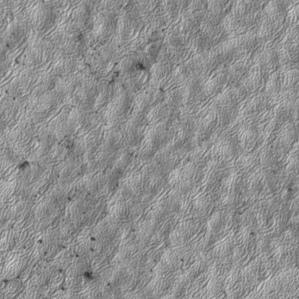
Label: frost